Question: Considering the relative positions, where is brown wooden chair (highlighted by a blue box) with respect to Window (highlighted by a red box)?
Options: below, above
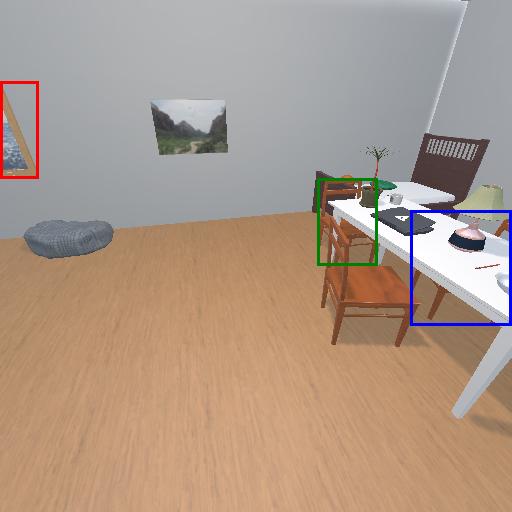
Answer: below